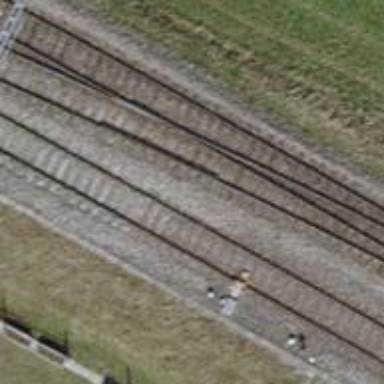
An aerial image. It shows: Railway siding with one electrified track and contact line.